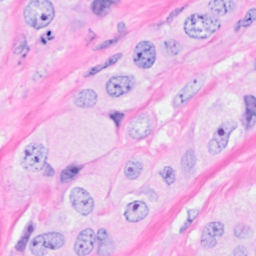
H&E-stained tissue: Breast